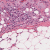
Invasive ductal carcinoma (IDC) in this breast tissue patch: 1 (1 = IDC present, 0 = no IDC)